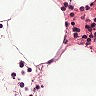
Metastatic tissue present: no